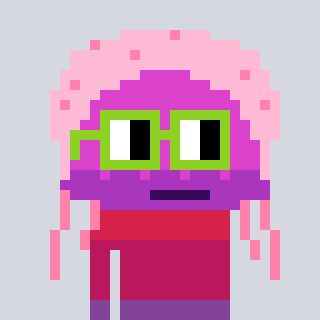
a pixel art character with square light green glasses, a jellyfish-shaped head and a foggrey-colored body on a cool background